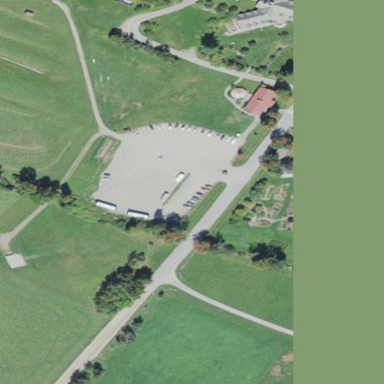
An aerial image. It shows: Gravel parking area with bicycle parking available.